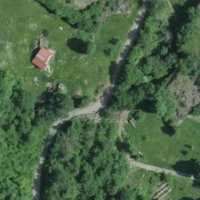
EUNIS habitat code: 24
Species observed at this site:
Geranium sanguineum